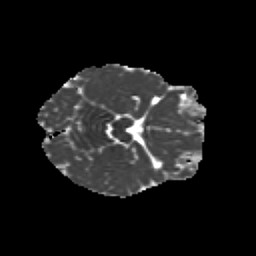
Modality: MD
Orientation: axial
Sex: male
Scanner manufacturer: siemens
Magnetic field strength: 3 T
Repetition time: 5 s
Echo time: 0.071 s